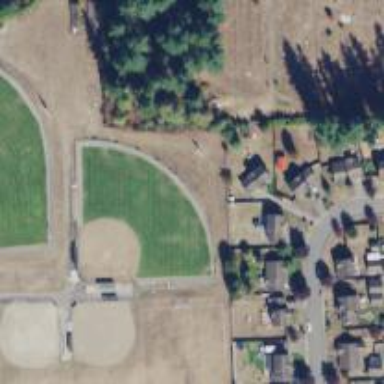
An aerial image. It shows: Baseball pitch for leisure land activities.